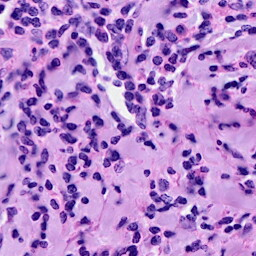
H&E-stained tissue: Breast